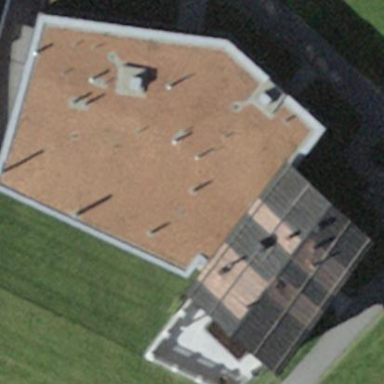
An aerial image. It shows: Building with tile roof.